Question: I want to align the text in a 'TextArea' to the right. I tried the following code:
'''
Form form = new Form();
TextArea textArea = new TextArea("Some Arabic text ...");
textArea.setRTL(true);
textArea.setAlignment(RIGHT);
form.addComponent(textArea);
'''
The result was just moving the scroll to left,
But the text is still not aligned 'RIGHT',
check the image below:

So how to align the content to the 'RIGHT' ?
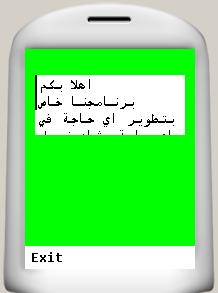
Answer: It may sound crazy for the first instance :) but setting the alignment to 'TextArea.LEFT' solved the issue and now it's 'RIGHT' aligned !
'''
Form form = new Form();
TextArea textArea = new TextArea("Some Arabic text ...");
textArea.setRTL(true);
textArea.setAlignment(TextArea.LEFT);
form.addComponent(textArea);
'''
Setting it to 'LEFT' makes the displayed text 'RIGHT' aligned !
by removing the 'textArea.setRTL(true)' which is mirroring the display
'''
Form form = new Form();
TextArea textArea = new TextArea("Some Arabic text ...");
textArea.setAlignment(TextArea.RIGHT);
form.addComponent(textArea);
'''
---
For those who are interested in when it's set to RTL:
the 'paint' method of 'TextArea' class is
'''
public void paint(Graphics g) {
UIManager.getInstance().getLookAndFeel().drawTextArea(g, this);
}
'''
And 'drawTextArea' method in 'DefaultLookAndFeel' is as follows:
'''
int align = ta.getAbsoluteAlignment();
// remaining code is here in initial source
switch(align) {
case Component.RIGHT:
x = ta.getX() + ta.getWidth() - rightPadding - f.stringWidth(displayText);
break;
// remaining code is here in initial source
}
g.drawString(displayText, x, y);
'''
Unfortunately 'TextArea.RIGHT' value is 3
But when calling 'ta.getAbsoluteAlignment()' it returns 1 (despite that the object's alignment is set by code to 'TextArea.RIGHT' !!)
Meanwhile 'TextArea.Left' value is 1
That's why it matched the value in the switch and was aligned to 'RIGHT'
BTW, if you set
'''
textArea.setAlignment(Component.RIGHT);
'''
it will also be wrong, because 'Component.RIGHT' outside the paint method has the value 3 not 1 !